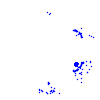
Particle: electron